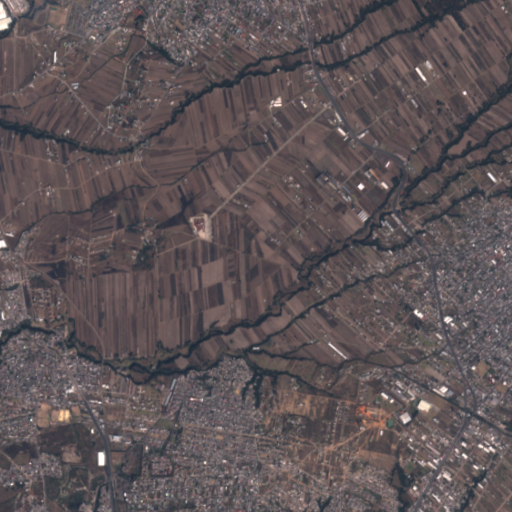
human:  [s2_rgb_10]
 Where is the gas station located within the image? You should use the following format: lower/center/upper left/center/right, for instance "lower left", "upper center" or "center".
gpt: The gas station is located in the lower left of the image.
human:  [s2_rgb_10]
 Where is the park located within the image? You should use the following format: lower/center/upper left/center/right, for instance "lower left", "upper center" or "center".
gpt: The park is located in the upper left of the image.
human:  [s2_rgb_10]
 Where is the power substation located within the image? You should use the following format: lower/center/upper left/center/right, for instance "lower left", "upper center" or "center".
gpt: The power substation is located in the upper right of the image.
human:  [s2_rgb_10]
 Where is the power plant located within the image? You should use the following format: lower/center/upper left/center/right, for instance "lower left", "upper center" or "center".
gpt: There is no power plant in the image.